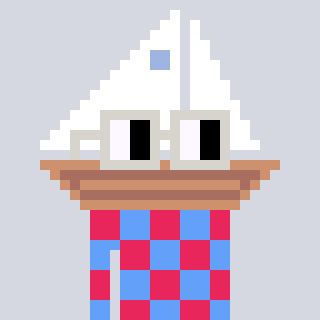
a pixel art character with square light gray glasses, a sailboat-shaped head and a blue-colored body on a cool background